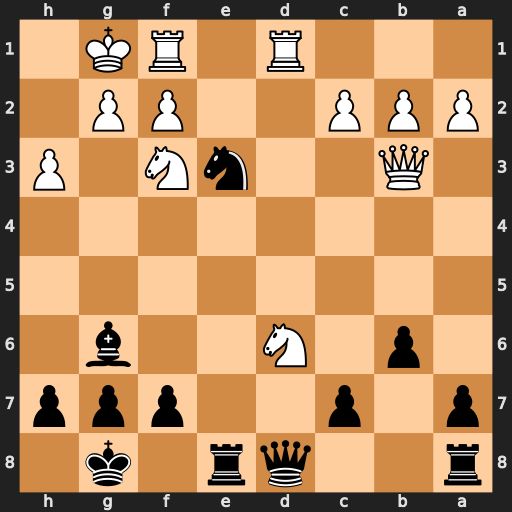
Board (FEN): r2qr1k1/p1p2ppp/1p1N2b1/8/8/1Q2nN1P/PPP2PP1/3R1RK1
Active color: b
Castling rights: -
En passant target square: -
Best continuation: Nxf1